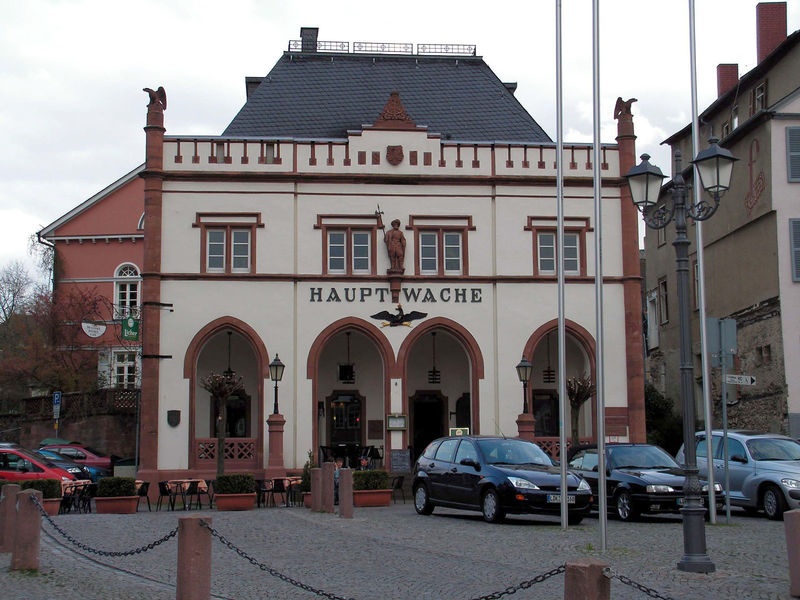
Titel: Hauptwache in Wetzlar (ehem. kgl. preußisches Militärstandquartier)
Standort: Wetzlar, Hauptwache (EU - D - H)
Schlagwörter: adler, himmel, vogel, weiß, wolken, bunt, fenster, lampe, laterne, säulen, tür, dach, gebäude, haus, rot, architektur, wache, boden, deutschland, farbig, schrift, bogen, fassade, kette, farbe, platz, auto, fahnenmast, dekoration, foto, fotografie, bögen, eingang, blumenkästen, restaurant, polizei, bier, rathaus, arkaden, tore, straßenlampe, historismus, fotographie, autos, wirtshaus, historisch, parkplatz, poller, vorhalle, neoklassizismus, neugotik, neoromanik, piazza, hauptplatz, butn, schieferdach, leterne, fahnenmasten, ford, hauptwache, wachgebäude